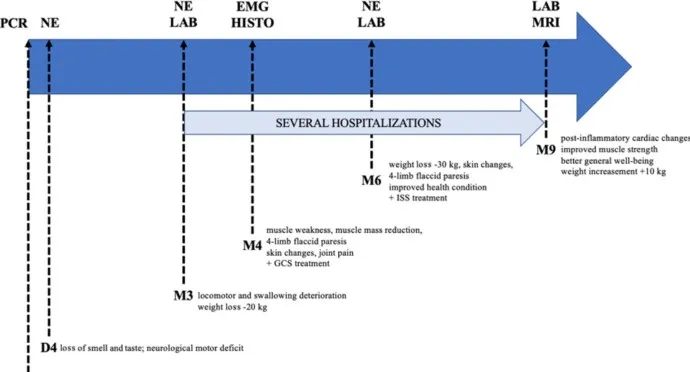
Graphical study timeline. PCR, polymerase chain reaction; NE, neurological examination; LAB, laboratory testing; EMG, electromyography; HISTO, histopathological examination; MRI, magnetic resonance imaging; GCS, glucocorticosteroids; ISS, immunosuppressants; D, day; M, month.
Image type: chart (chart)